Interaction volume radius: 10 \u00c5
Interaction volume height: 15 \u00c5
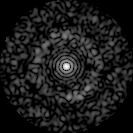
Disorder parameter: 0.8173